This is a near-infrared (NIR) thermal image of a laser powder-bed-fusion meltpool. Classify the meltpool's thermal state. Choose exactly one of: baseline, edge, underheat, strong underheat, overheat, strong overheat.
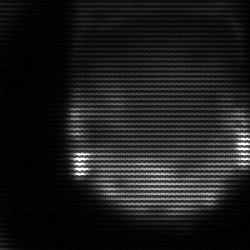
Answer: edge